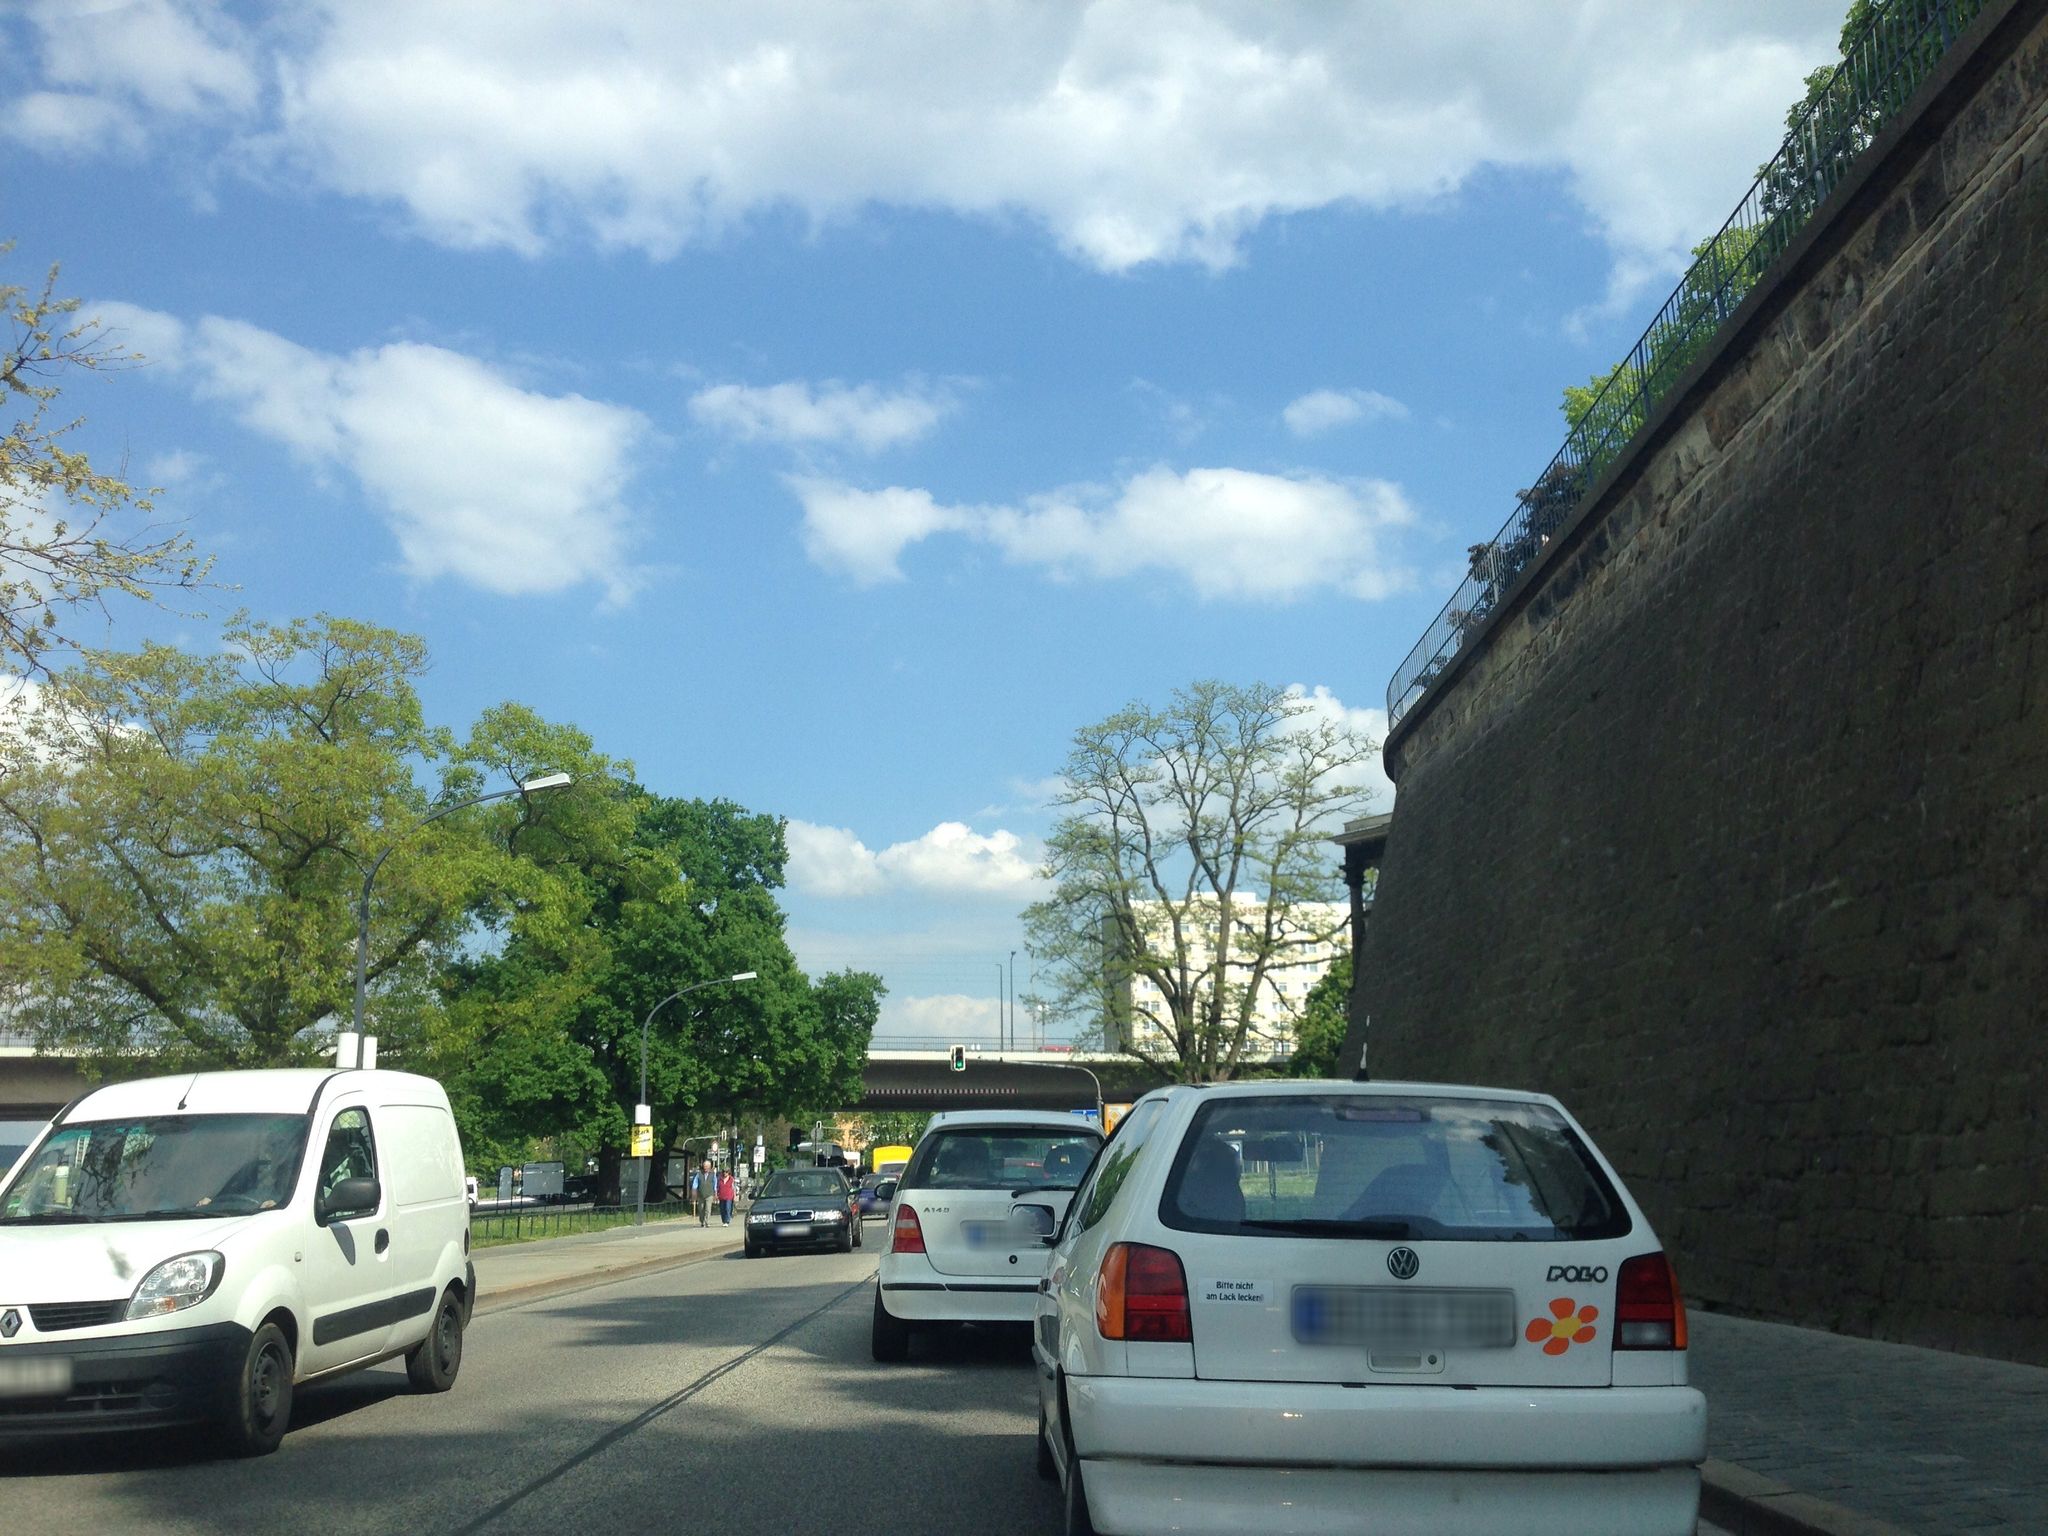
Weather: clear
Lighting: day
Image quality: good
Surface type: driving surface
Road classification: footway
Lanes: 2
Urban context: urban centre
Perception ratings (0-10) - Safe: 2.5, Lively: 8.02, Beautiful: 7.58, Boring: 6.86, Depressing: 2.11, Wealthy: 6.98